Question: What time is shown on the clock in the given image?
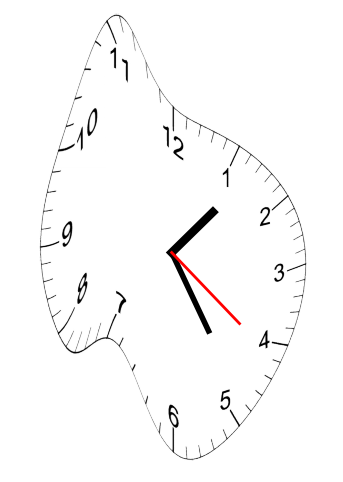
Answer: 01:24:21